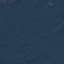
Land use / land cover class: Forest